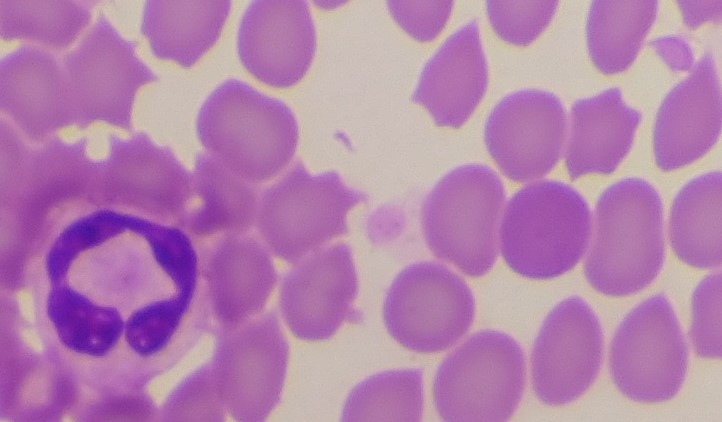
White blood cell type: Neutrophil